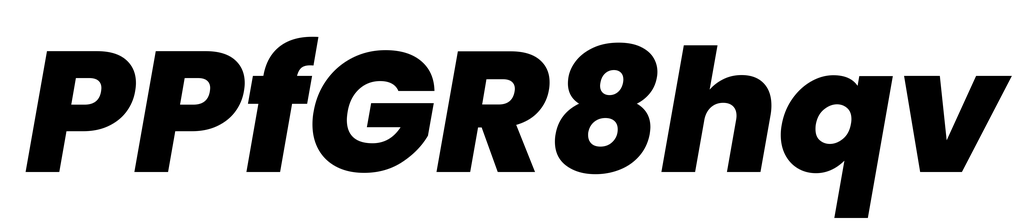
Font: Poppins-ExtraBoldItalic